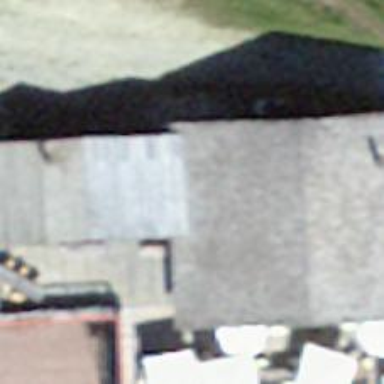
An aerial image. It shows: Restaurant.